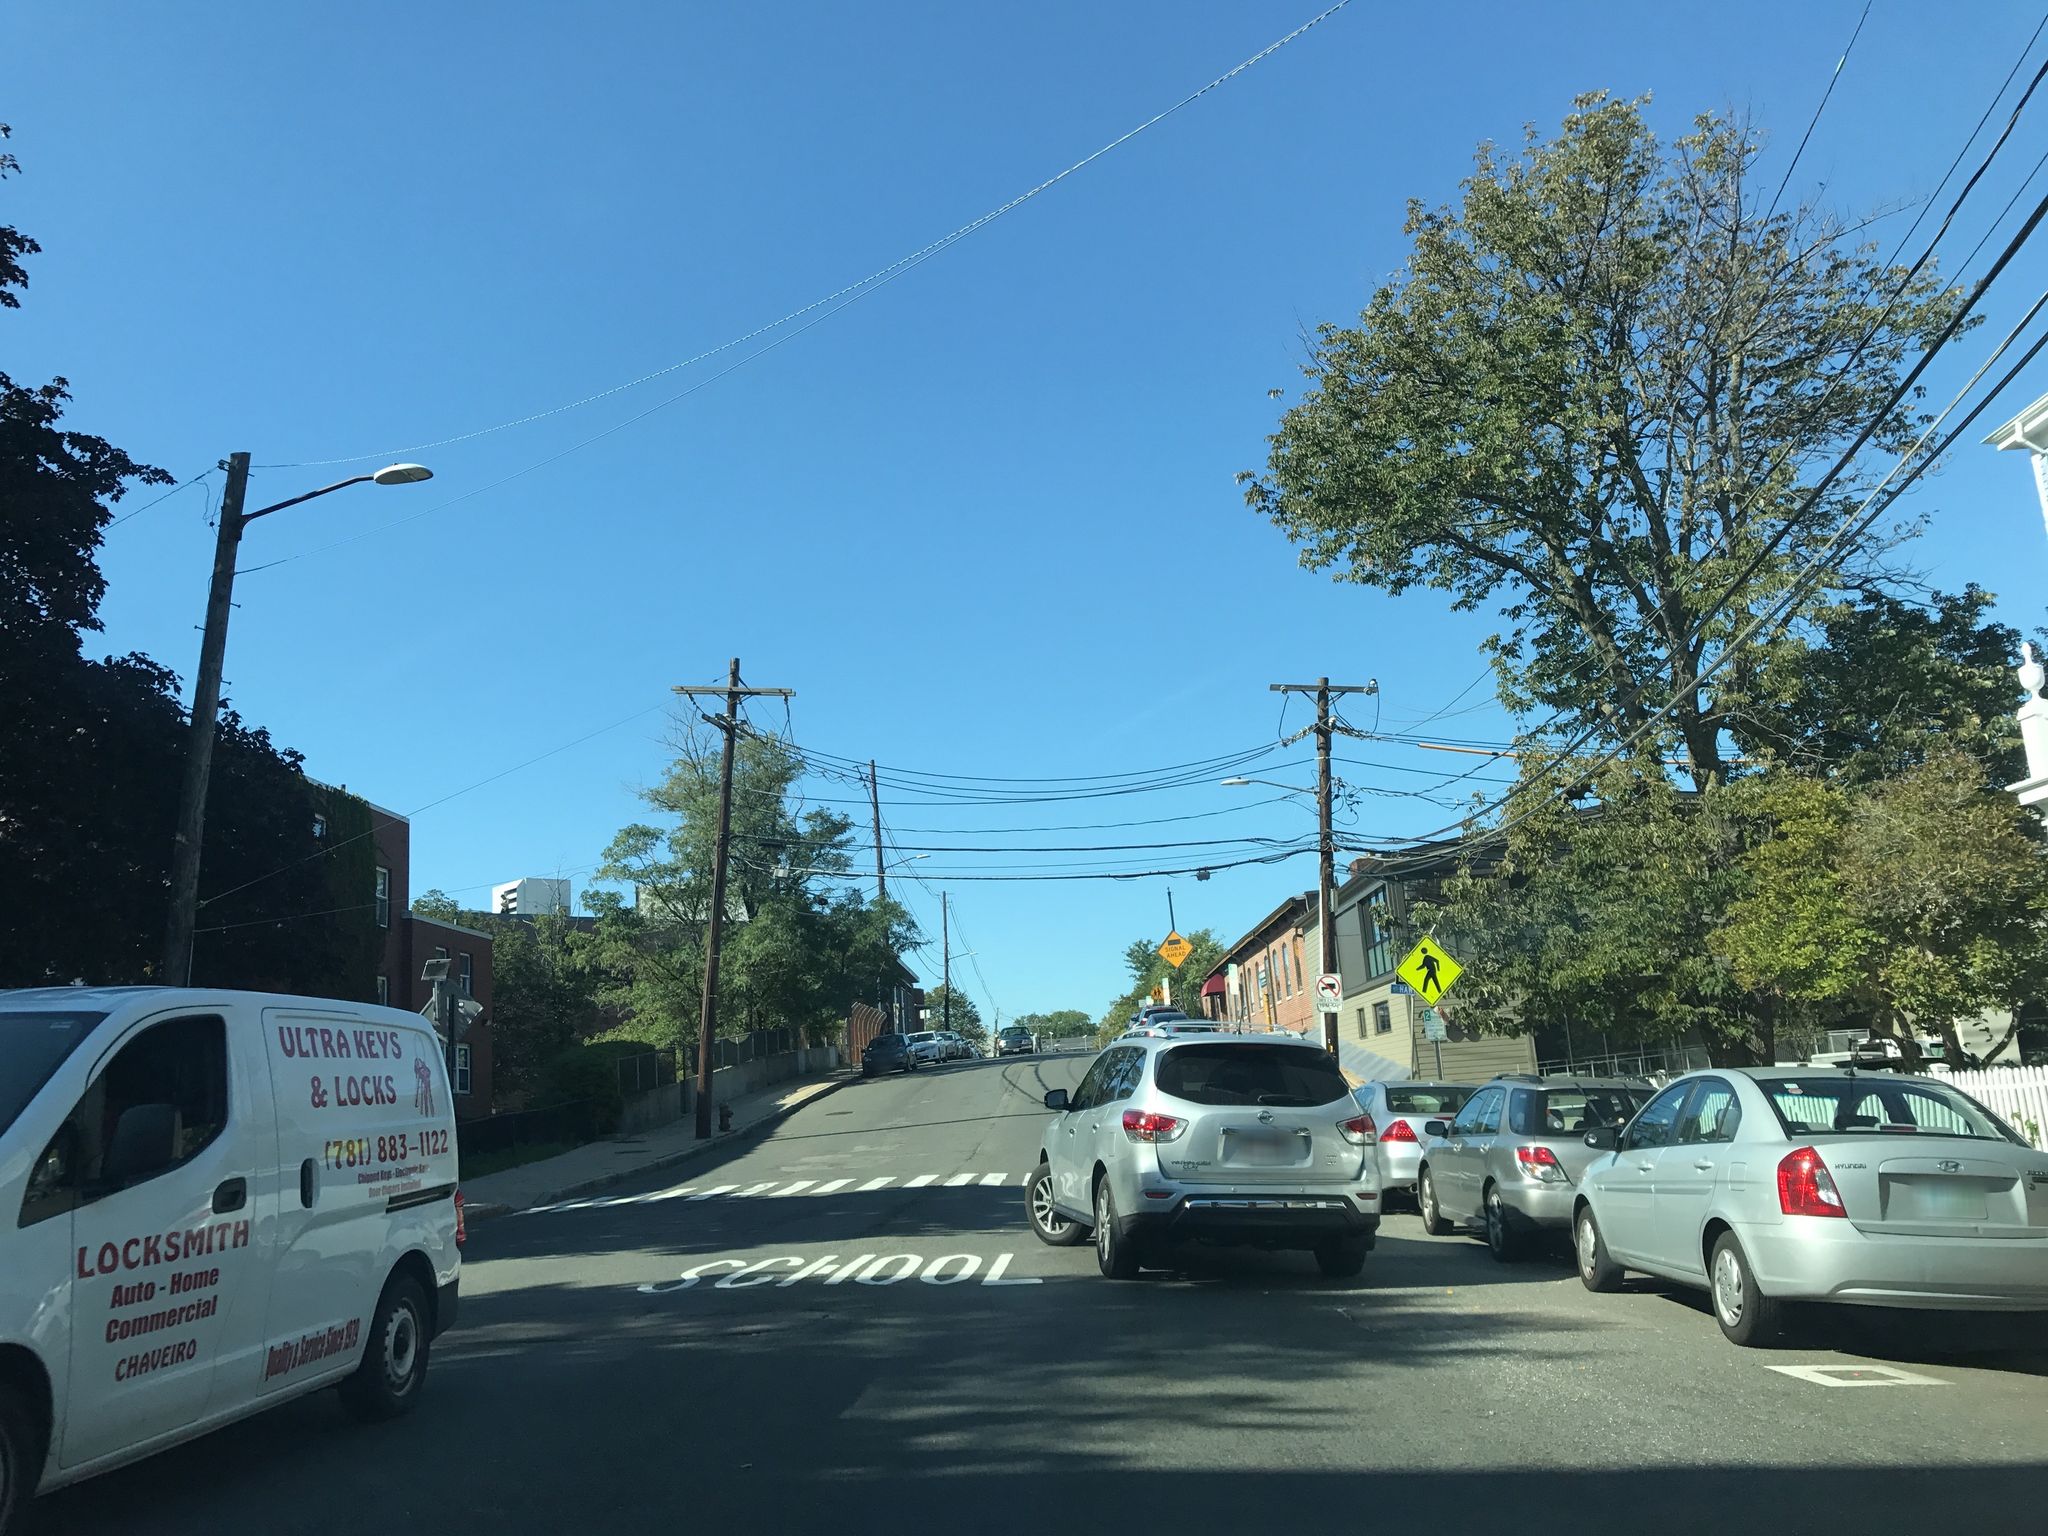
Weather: clear
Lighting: day
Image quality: good
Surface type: driving surface
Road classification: tertiary
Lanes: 2
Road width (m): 18.3
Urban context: urban centre
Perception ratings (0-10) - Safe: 3.32, Lively: 6.76, Beautiful: 6.11, Boring: 3.13, Depressing: 3.14, Wealthy: 4.96